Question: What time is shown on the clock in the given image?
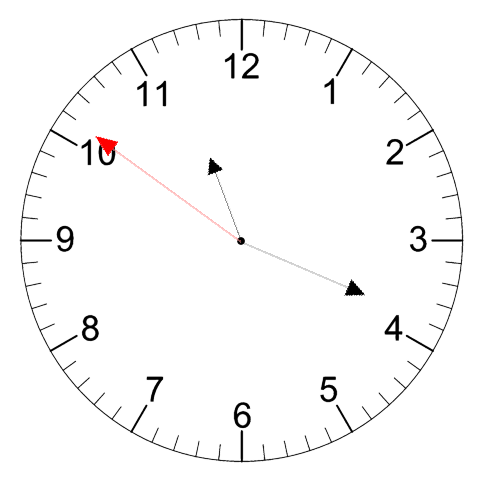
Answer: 11:18:51